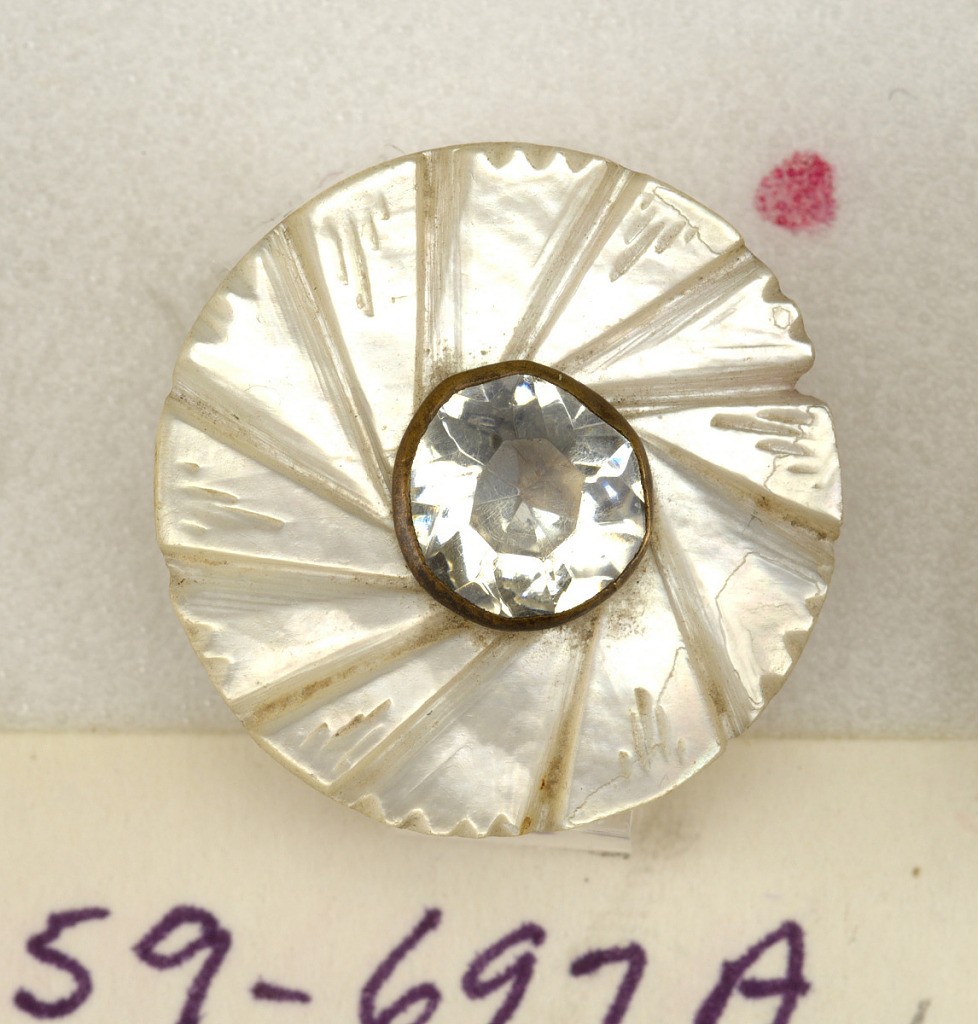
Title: Button
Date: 19th century
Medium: pearl shell, rhinestone and copper
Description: button of pearl shell with design of swirled radial lines and in center, a rhinestone - copper shank.

On card 29